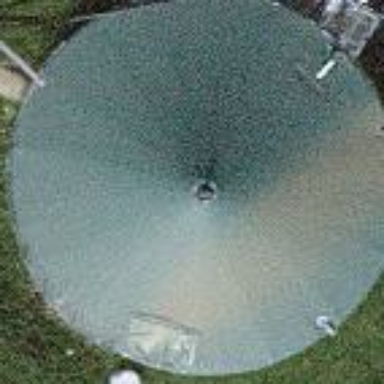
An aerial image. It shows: Storage tank which is man-made.